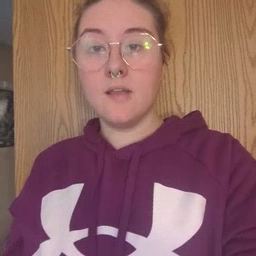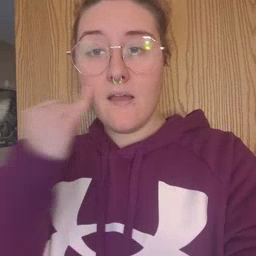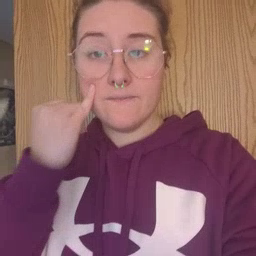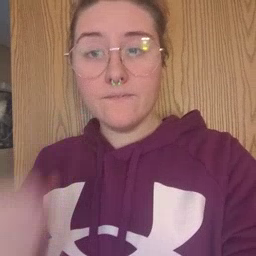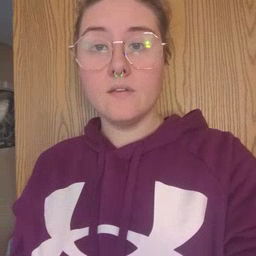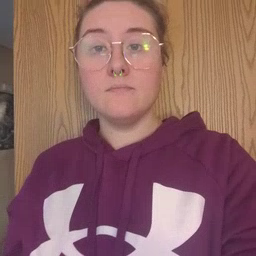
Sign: if